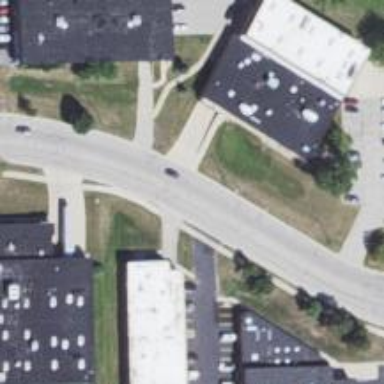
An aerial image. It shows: Turning loop on the road.